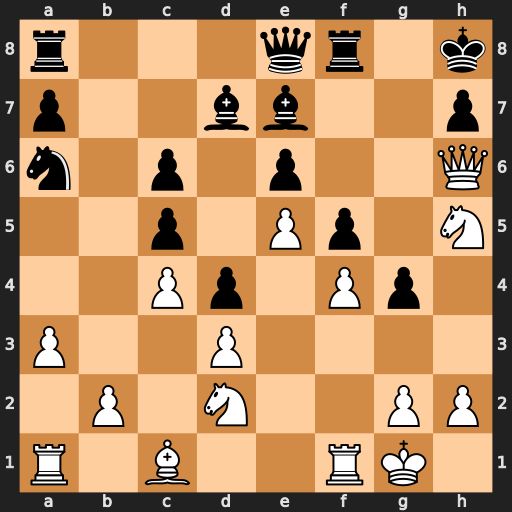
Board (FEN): r3qr1k/p2bb2p/n1p1p2Q/2p1Pp1N/2Pp1Pp1/P2P4/1P1N2PP/R1B2RK1
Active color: w
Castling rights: -
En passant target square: -
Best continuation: Qg7#